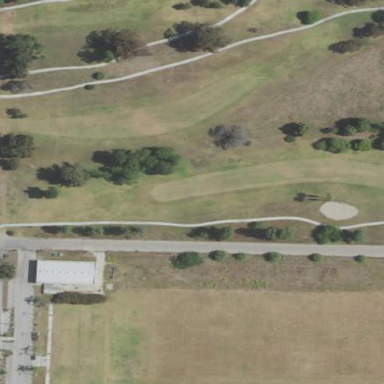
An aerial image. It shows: Rough grassy area used for golf.